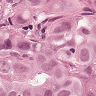
Metastatic tissue present: yes